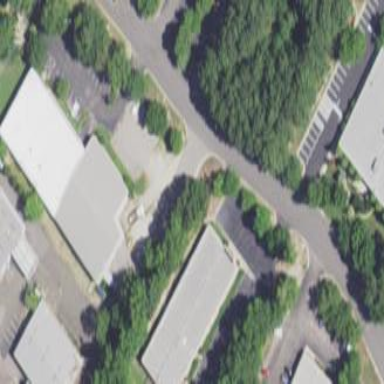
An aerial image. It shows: Commercial building.